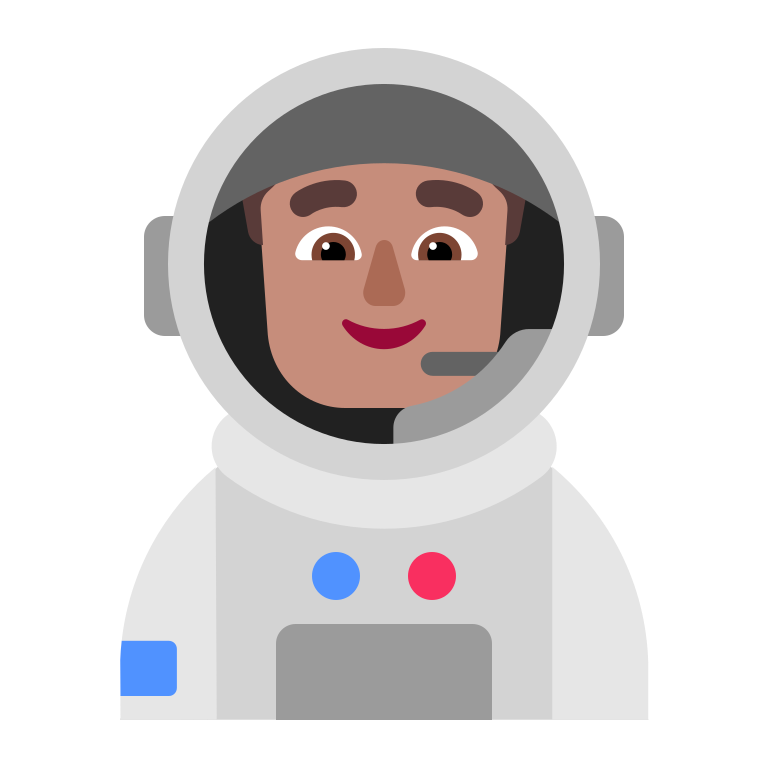
man astronaut flat